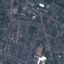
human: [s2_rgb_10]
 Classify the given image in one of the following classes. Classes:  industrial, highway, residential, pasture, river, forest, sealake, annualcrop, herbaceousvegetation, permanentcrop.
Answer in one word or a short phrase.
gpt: Residential